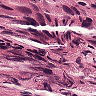
Metastatic tissue present: yes